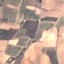
Label: PermanentCrop